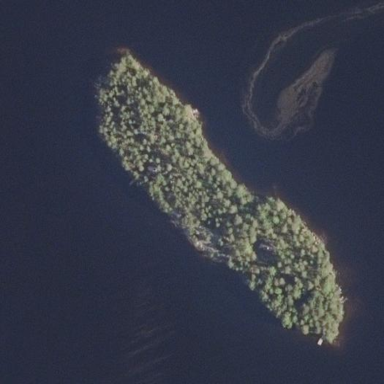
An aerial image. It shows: Islet.